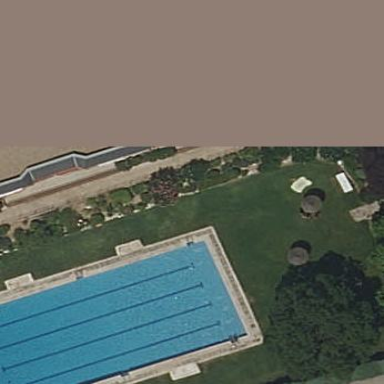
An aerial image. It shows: Swimming pool area designated for leisure and sport.